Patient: sex M, age 64
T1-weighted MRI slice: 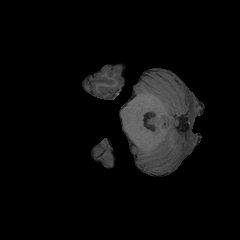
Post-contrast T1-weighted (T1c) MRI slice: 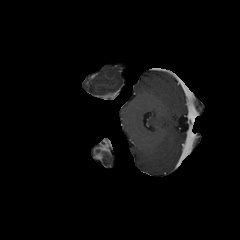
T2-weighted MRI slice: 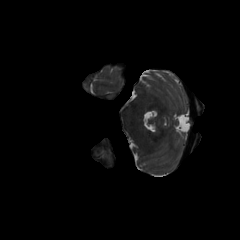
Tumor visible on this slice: no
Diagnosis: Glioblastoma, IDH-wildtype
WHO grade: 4